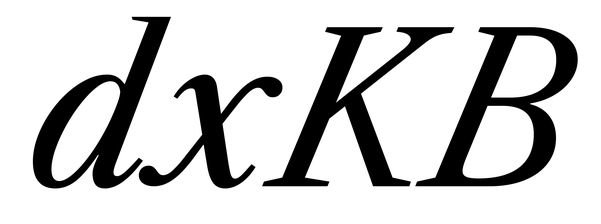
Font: LibreCaslonText-Italic_Italic